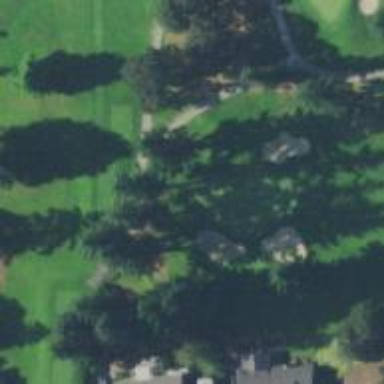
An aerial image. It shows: Service road designated as golf cart path.